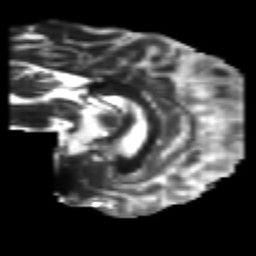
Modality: T2w
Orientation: sagittal
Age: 36
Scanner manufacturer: philips
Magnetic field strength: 3 T
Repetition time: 7.766 s
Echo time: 0.1224 s